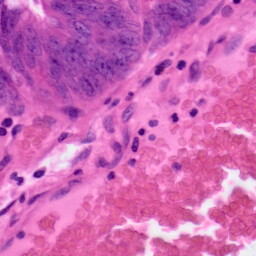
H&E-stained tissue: Colon